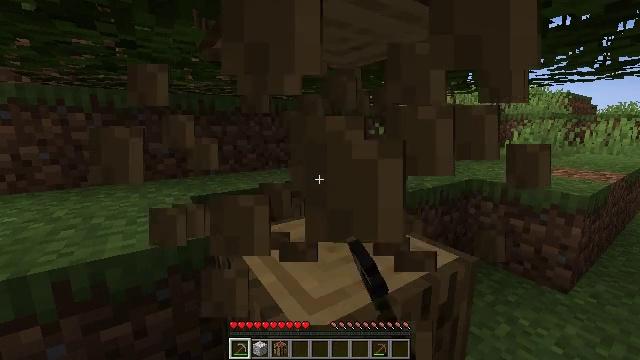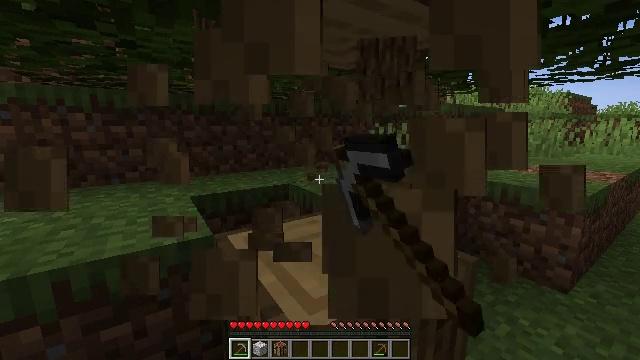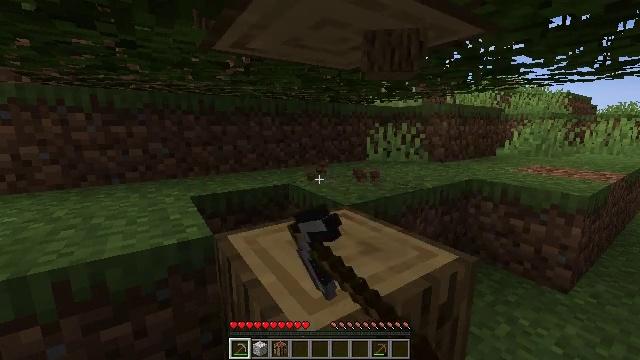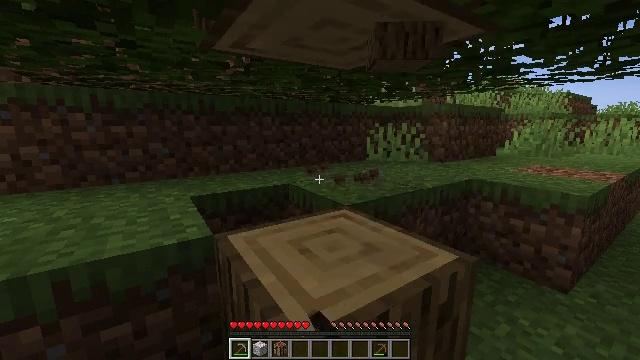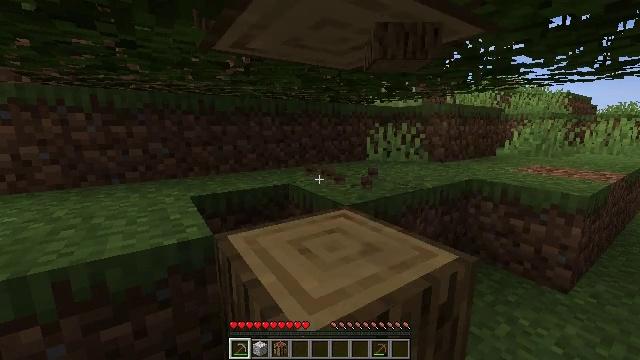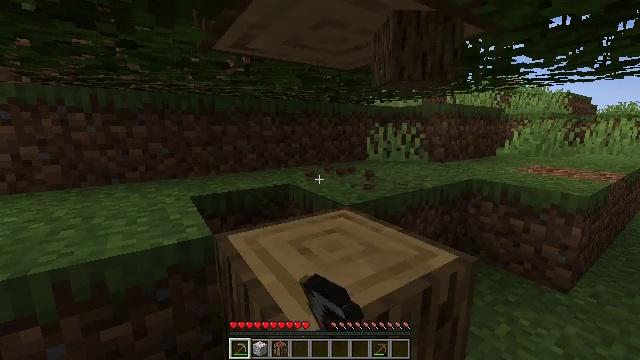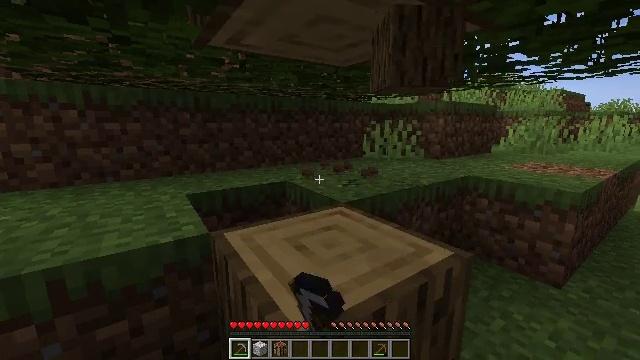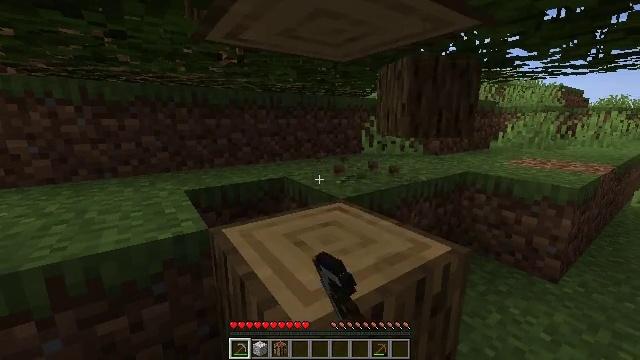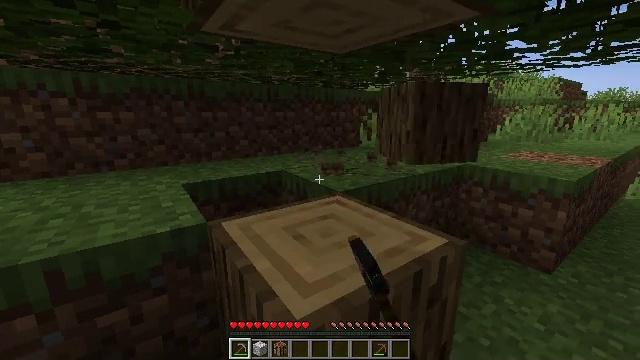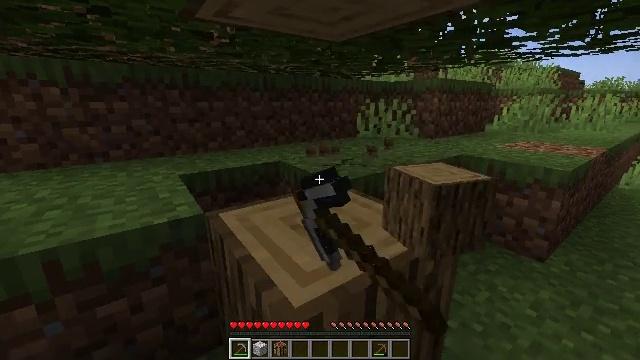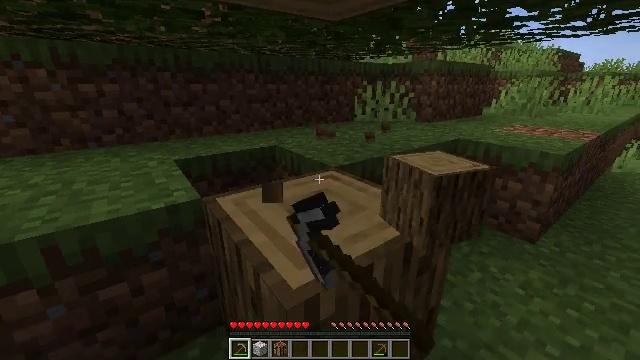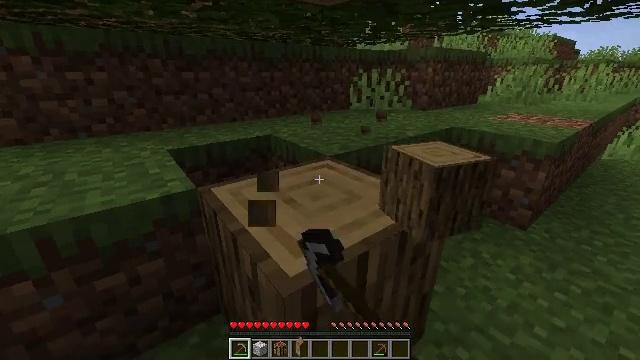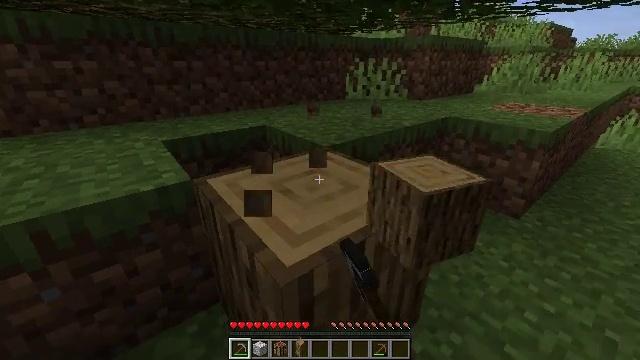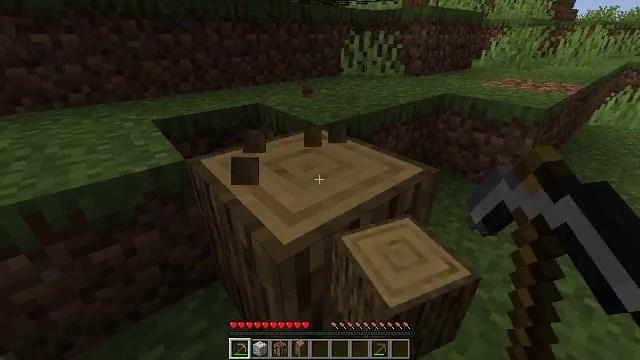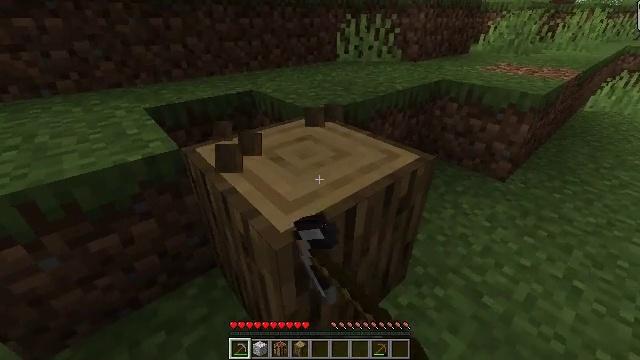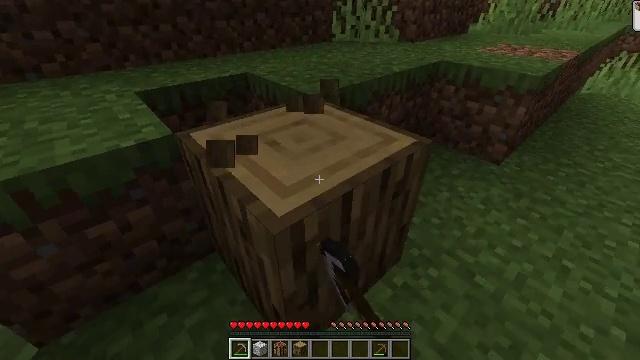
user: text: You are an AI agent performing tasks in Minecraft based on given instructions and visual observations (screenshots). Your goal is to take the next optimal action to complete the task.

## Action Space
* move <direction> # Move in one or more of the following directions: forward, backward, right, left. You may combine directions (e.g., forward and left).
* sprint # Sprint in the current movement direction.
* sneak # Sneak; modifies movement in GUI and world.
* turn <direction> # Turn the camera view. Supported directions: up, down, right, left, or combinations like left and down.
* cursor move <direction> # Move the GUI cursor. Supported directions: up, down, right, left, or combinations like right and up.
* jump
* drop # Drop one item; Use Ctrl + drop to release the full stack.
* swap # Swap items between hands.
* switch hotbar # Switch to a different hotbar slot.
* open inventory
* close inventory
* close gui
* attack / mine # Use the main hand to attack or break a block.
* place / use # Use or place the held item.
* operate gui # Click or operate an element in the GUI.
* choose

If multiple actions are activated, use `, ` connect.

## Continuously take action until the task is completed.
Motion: motion action
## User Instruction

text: Cut down the tree and harvest oak logs.
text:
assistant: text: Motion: attack / mine
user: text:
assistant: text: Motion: attack / mine
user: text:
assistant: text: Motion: attack / mine
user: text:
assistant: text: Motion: attack / mine
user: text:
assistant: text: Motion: attack / mine
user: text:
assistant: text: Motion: attack / mine
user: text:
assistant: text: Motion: attack / mine
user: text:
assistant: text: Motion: turn down, attack / mine
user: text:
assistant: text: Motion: turn down, attack / mine
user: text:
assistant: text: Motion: turn down, attack / mine
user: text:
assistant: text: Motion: turn right and down, attack / mine
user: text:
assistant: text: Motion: turn down, attack / mine
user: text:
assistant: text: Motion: turn right and down, attack / mine
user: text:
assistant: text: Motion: turn down, attack / mine
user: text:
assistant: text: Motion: turn down, attack / mine
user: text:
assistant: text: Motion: move forward, turn down, attack / mine
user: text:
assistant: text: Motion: move forward, turn left and down, attack / mine
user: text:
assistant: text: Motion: move forward, turn down, attack / mine
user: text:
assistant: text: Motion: move forward, attack / mine
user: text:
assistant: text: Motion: attack / mine
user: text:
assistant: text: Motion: attack / mine
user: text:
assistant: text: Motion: attack / mine
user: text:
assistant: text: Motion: attack / mine
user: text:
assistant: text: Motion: turn left, attack / mine
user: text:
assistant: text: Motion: turn left, attack / mine
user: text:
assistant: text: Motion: turn left and down, attack / mine
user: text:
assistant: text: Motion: turn left and down, attack / mine
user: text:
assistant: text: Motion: turn left, attack / mine
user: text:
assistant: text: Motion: turn left, attack / mine
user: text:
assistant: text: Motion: attack / mine